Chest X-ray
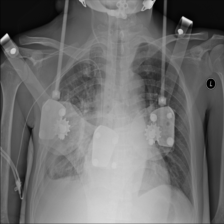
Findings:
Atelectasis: negative
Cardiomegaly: negative
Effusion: negative
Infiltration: negative
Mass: negative
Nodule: negative
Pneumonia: negative
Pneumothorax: negative
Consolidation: positive
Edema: negative
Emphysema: negative
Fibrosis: negative
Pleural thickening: positive
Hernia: negative